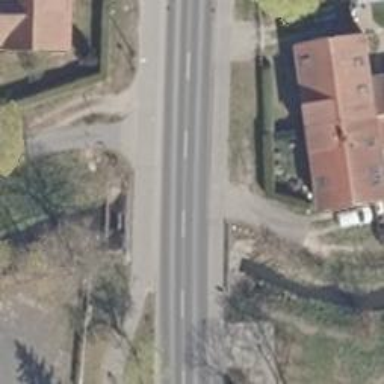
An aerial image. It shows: Secondary road with asphalt surface. There are separate sidewalks on both sides.